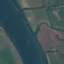
Land use / land cover: River